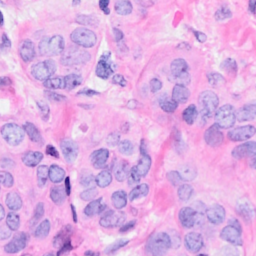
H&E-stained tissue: Breast